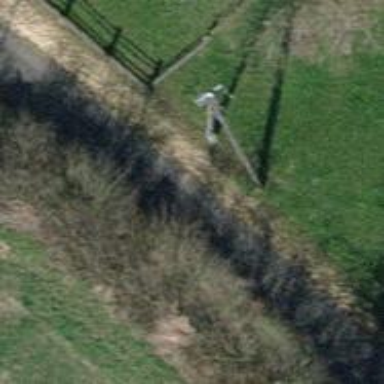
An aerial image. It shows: Power pole.